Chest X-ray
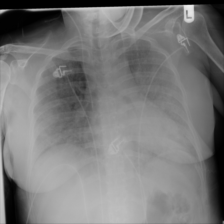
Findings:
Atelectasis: negative
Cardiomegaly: negative
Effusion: negative
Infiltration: negative
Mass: negative
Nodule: negative
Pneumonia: positive
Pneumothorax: negative
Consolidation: negative
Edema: negative
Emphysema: negative
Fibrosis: negative
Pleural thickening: negative
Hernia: negative